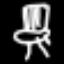
Label: chair